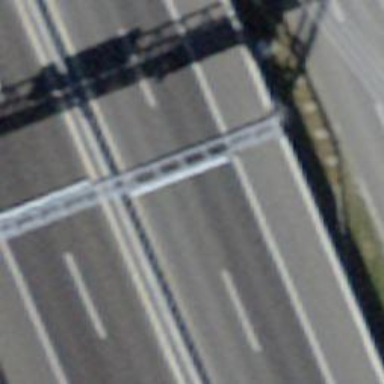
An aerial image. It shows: Gantry structure.